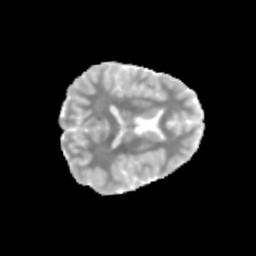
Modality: MD
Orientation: axial
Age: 10
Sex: male
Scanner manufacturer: siemens
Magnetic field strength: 3 T
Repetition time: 3.8 s
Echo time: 0.07 s